Question: 1.0

'''
<data>
<item>
<row>Row1</row>
<col>Col2</col>
<value>323</value>
</item>
<item>
<row>Row2</row>
<col>Col1</col>
<value>12</value>
</item>
<item>
<row>Row2</row>
<col>Col2</col>
<value>53</value>
</item>
</data>
'''
Note how the empty "cell" ('Row1/Col1') is completely missing from the XML data.
I need to fill out the rest of the "structure" such that empty "cells" have corresponding empty elements in the XML:
'''
<data>
<!-- New, "empty" item gets created -->
<item>
<row>Row1</row>
<col>Col1</col>
<value />
</item>
<!-- Output the others as before -->
<item>
<row>Row1</row>
<col>Col2</col>
<value>323</value>
</item>
<item>
<row>Row2</row>
<col>Col1</col>
<value>12</value>
</item>
<item>
<row>Row2</row>
<col>Col2</col>
<value>53</value>
</item>
</data>
'''
This sample data is much, much smaller than my target data set. The real data might have hundreds of rows and columns with empty "cells" all over the place. Therefore, I can't hardcode anything.
I've considered using Muenchian Grouping to pick out all unique column and row names; then, having those, I would traverse each combination ('Row1/Col1', 'Row2/Col2', etc.) and check for the existence of an '<item>' element with those values in the source document. Should I find one, I copy it (along with its descendants); should I not find one, I output the appropriate "empty" elements.
That sounds too procedural to me (such that I'm having a hard time even starting an XSLT document). There has to be a better way.
I appreciate any pointers you can give. :)
Unfortunately, the solution cannot count on the rows and columns having sequential numbers in their values; they are merely presented this way for ease-of-demonstration. For instance, instead of '"Row2"', the value of the first column for that row might as well be '"Peanut Butter and Jelly"'.
'<item>' elements are arrayed sequentially in the source XML: left to right (by column), top to bottom (by row).
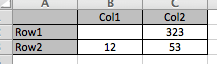
Answer: Here's a stylesheet that will do something along the lines of what you proposed, note though that the order the table is created in is dependent upon the input and could change based on the which data is missing.
'''
<xsl:stylesheet xmlns:xsl="http://www.w3.org/1999/XSL/Transform"
xmlns:xs="http://www.w3.org/2001/XMLSchema"
xmlns:exsl="http://exslt.org/common"
exclude-result-prefixes="xs exsl"
version="1.0">
<xsl:strip-space elements="*"/>
<xsl:output indent="yes"/>
<xsl:variable name="doc" select="/"/>
<xsl:key name="rows" match="row" use="."/>
<xsl:variable name="rows">
<xsl:for-each select="//row[generate-id() = generate-id(key('rows', .)[1])]">
<xsl:copy-of select="."/>
</xsl:for-each>
</xsl:variable>
<xsl:key name="cols" match="col" use="."/>
<xsl:variable name="cols">
<xsl:for-each select="//col[generate-id() = generate-id(key('cols', .)[1])]">
<xsl:copy-of select="."/>
</xsl:for-each>
</xsl:variable>
<xsl:template match="@*|node()">
<xsl:copy>
<xsl:apply-templates select="@*|node()"/>
</xsl:copy>
</xsl:template>
<xsl:key name="by.rowcol" match="item" use="concat(row,col)"/>
<xsl:template match="data">
<xsl:copy>
<xsl:for-each select="exsl:node-set($rows)/row">
<xsl:variable name="row" select="."/>
<xsl:for-each select="exsl:node-set($cols)/col">
<xsl:variable name="col" select="."/>
<xsl:for-each select="$doc">
<xsl:choose>
<xsl:when test="key('by.rowcol',concat($row,$col))">
<xsl:copy-of select="key('by.rowcol',concat($row,$col))"/>
</xsl:when>
<xsl:otherwise>
<item>
<xsl:copy-of select="$row"/>
<xsl:copy-of select="$col"/>
<value/>
</item>
</xsl:otherwise>
</xsl:choose>
</xsl:for-each>
</xsl:for-each>
</xsl:for-each>
</xsl:copy>
</xsl:template>
</xsl:stylesheet>
'''
Alternatively, here's a stylesheet that will do what you want by iterating over the elements serially if the row and col values are numeric:
'''
<xsl:stylesheet xmlns:xsl="http://www.w3.org/1999/XSL/Transform"
xmlns:xs="http://www.w3.org/2001/XMLSchema"
exclude-result-prefixes="xs"
version="1.0">
<xsl:strip-space elements="*"/>
<xsl:output indent="yes"/>
<!-- Figure out how wide the table is -->
<xsl:variable name="max.col">
<xsl:for-each select="//col">
<xsl:sort select="substring-after(.,'Col')" data-type="number" order="descending"/>
<xsl:if test="position() = 1">
<xsl:value-of select="substring-after(.,'Col')"/>
</xsl:if>
</xsl:for-each>
</xsl:variable>
<!-- The identity template -->
<xsl:template match="@*|node()">
<xsl:copy>
<xsl:apply-templates select="@*|node()"/>
</xsl:copy>
</xsl:template>
<xsl:template match="data">
<xsl:copy>
<!-- Start off processing the first time in the first row -->
<xsl:apply-templates select="item[row = 'Row1'][1]">
<!-- We expect the coordinates to be (1,1) -->
<xsl:with-param name="expected.row" select="1"/>
<xsl:with-param name="expected.col" select="1"/>
</xsl:apply-templates>
</xsl:copy>
</xsl:template>
<xsl:template match="item">
<xsl:param name="expected.row"/>
<xsl:param name="expected.col"/>
<!-- Figure out what coordinates this item is at -->
<xsl:variable name="row" select="substring-after(row,'Row')"/>
<xsl:variable name="col" select="substring-after(col,'Col')"/>
<!-- Check to see if we're the last item in the row -->
<xsl:variable name="is.last-in-row" select="not(following-sibling::item[row = current()/row])"/>
<!-- Check to see if we skipped any rows -->
<xsl:if test="$row > $expected.row">
<!-- Call a template to recursively create the skipped rows of item -->
<xsl:call-template name="fill.row">
<xsl:with-param name="row" select="$expected.row"/>
<xsl:with-param name="stop.row" select="$row - 1"/>
</xsl:call-template>
</xsl:if>
<!-- We're further along than we expected that means some item were missed -->
<xsl:if test="$col > $expected.col">
<!-- Call a template to recursively create the skipped item -->
<xsl:call-template name="fill.col">
<xsl:with-param name="row" select="$row"/>
<xsl:with-param name="col" select="$expected.col"/>
<xsl:with-param name="stop.col" select="$col - 1"/>
</xsl:call-template>
</xsl:if>
<!-- Copy the item we're on -->
<xsl:copy-of select="."/>
<!-- If this is the last item on the row and there are missing items create them -->
<xsl:if test="$is.last-in-row and $max.col > $col">
<xsl:call-template name="fill.col">
<xsl:with-param name="row" select="$row"/>
<xsl:with-param name="col" select="$col + 1"/>
<xsl:with-param name="stop.col" select="$max.col"/>
</xsl:call-template>
</xsl:if>
<!-- Move on to the next item -->
<xsl:choose>
<xsl:when test="$is.last-in-row">
<!-- If we're the last in row, increase our expected row and reset the expected.col -->
<xsl:apply-templates select="following-sibling::item[1]">
<xsl:with-param name="expected.row" select="$expected.row + 1"/>
<xsl:with-param name="expected.col" select="1"/>
</xsl:apply-templates>
</xsl:when>
<xsl:otherwise>
<!-- Increment our expected col and keep expected row the same -->
<xsl:apply-templates select="following-sibling::item[1]">
<xsl:with-param name="expected.row" select="$expected.row"/>
<xsl:with-param name="expected.col" select="$expected.col + 1"/>
</xsl:apply-templates>
</xsl:otherwise>
</xsl:choose>
</xsl:template>
<!-- Recursively create item elements with the given $row for all the cols from $col to $stop.col inclusive -->
<xsl:template name="fill.col">
<xsl:param name="row"/>
<xsl:param name="col"/>
<xsl:param name="stop.col"/>
<xsl:if test="$stop.col >= $col">
<item>
<row><xsl:value-of select="concat('Row',$row)"/></row>
<col><xsl:value-of select="concat('Col',$col)"/></col>
<value/>
</item>
<xsl:call-template name="fill.col">
<xsl:with-param name="row" select="$row"/>
<xsl:with-param name="col" select="$col + 1"/>
<xsl:with-param name="stop.col" select="$stop.col"/>
</xsl:call-template>
</xsl:if>
</xsl:template>
<!-- Recursively create $max.col length rows of item elements from $row to $stop.row inclusive -->
<xsl:template name="fill.row">
<xsl:param name="row"/>
<xsl:param name="stop.row"/>
<xsl:if test="$stop.row >= $row">
<xsl:call-template name="fill.col">
<xsl:with-param name="row" select="$row"/>
<xsl:with-param name="col" select="1"/>
<xsl:with-param name="stop.col" select="$max.col"/>
</xsl:call-template>
<xsl:call-template name="fill.row">
<xsl:with-param name="row" select="$row + 1"/>
<xsl:with-param name="stop.row" select="$stop.row"/>
</xsl:call-template>
</xsl:if>
</xsl:template>
</xsl:stylesheet>
'''